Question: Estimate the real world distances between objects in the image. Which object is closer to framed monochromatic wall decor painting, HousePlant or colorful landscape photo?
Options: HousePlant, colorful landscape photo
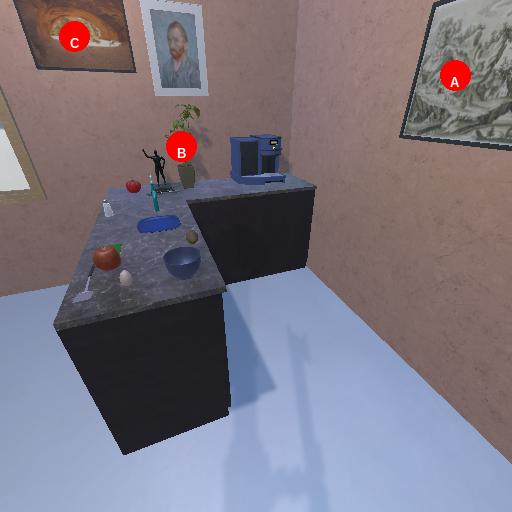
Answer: HousePlant